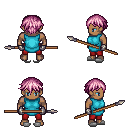
a pixel art fantasy rpg character, male body template, human, dark skin, teal tunic, red pants, pink short bangs hairstyle, metal gloves, white slippers, spear, four views (front, back, left, right), 2x2 character sprite sheet, small pixel art, hard edges, no anti-aliasing